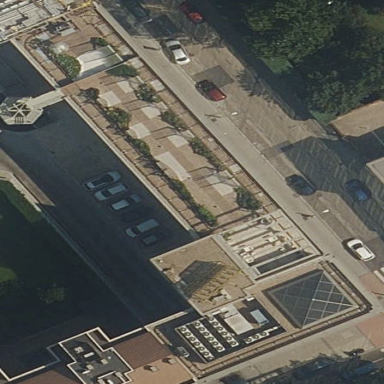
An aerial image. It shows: Office building with flat roof.